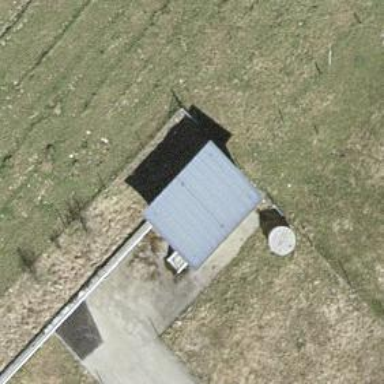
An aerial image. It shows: Service building housing minor distribution substation.